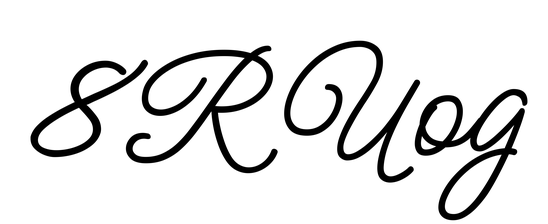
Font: MeowScript-Regular